Question: I am trying to get selected bundle option title and value on product detail page.
I use the below code but it return me option list and not selected option value but not title like
'''
$bundled_product = new Mage_Catalog_Model_Product();
$bundled_product->load($_product->getId());
$selectionCollection = $bundled_product->getTypeInstance(true)->getSelectionsCollection(
$bundled_product->getTypeInstance(true)->getOptionsIds($bundled_product), $bundled_product
);
$bundled_items = array();
foreach($selectionCollection as $option)
{
echo "<pre>";
print_r($option);die;
$bundled_items[] = $option->product_id;
}
'''
Please check below image also.

So please suggest me idea how can i get title and selected value.
Thanks
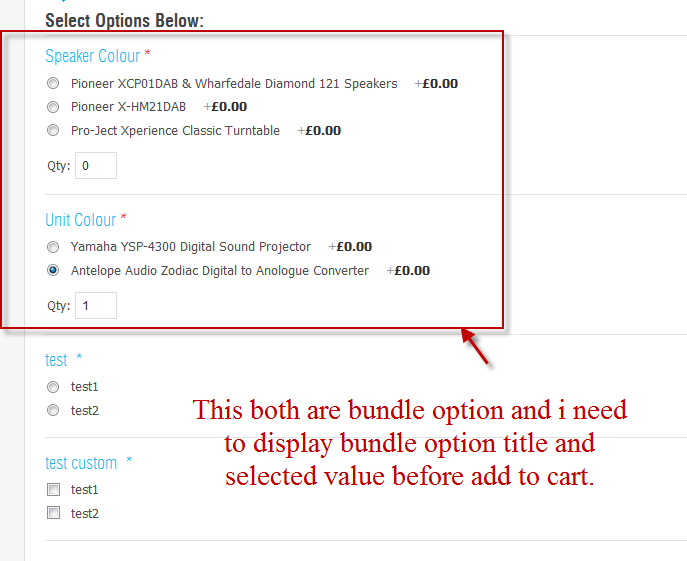
Answer: Disclaimer: this snippet works fine with the bundle product on magento demo site:
<URL>
If I put into browser URL bar the below snippet with prefix 'javascript:' and postfix 'generate_options_label_and_value()', it works fine for the radio buttons. If you need more extended case (supporting dropdowns/checkboxes), let me know. This is just a quick snippet:
'''
function generate_options_label_and_value(){
var generated_html = '';
$$("#product-options-wrapper>dl>dt").each( function (dt){
if(dt.next('dd').select('input:checked[type=radio]').length > 0 ){
generated_html += dt.select("label")[0].innerHTML;
generated_html += dt.next('dd').select('input:checked[type=radio]')[0].next('span').innerHTML;
}
});
if(!$('selected_options_div')){
$$('.add-to-cart')[0].insert({ top : "<div id='selected_options_div'></div>"});
}
$('selected_options_div').update(generated_html);
}
'''
This is written in prototype